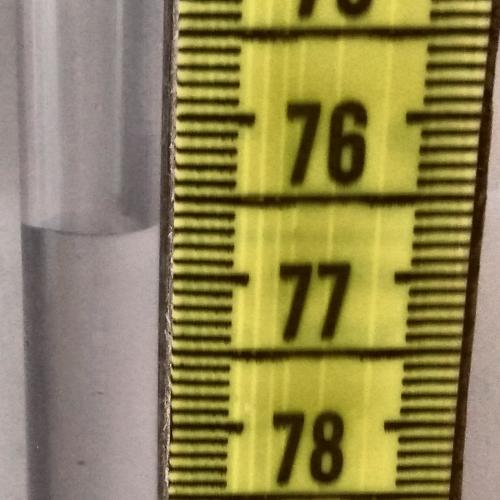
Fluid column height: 76.7 cm